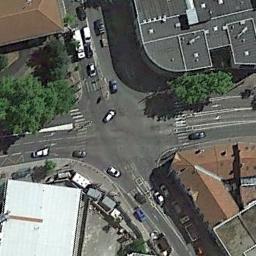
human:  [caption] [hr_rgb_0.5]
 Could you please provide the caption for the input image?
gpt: A tilted intersection with normal traffic located in a commercial area .

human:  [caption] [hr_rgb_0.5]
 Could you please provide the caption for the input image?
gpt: There are some cars at the intersection .

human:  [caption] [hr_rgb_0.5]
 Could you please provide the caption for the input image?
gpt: There are many different cars at the intersection .

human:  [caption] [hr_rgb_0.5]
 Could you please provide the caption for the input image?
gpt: There are many moving and waiting vehicles on the road at the intersection, Many buildings and some trees around the intersection .

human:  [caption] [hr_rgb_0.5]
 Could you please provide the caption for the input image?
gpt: There are two brown buildings and a white building beside the intersection .